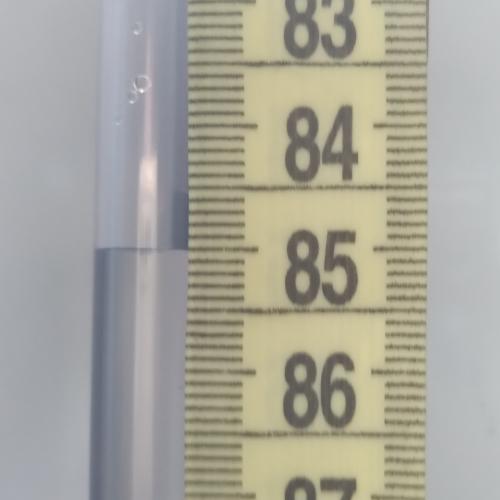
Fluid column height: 85.0 cm